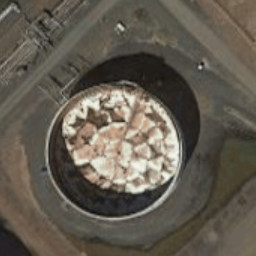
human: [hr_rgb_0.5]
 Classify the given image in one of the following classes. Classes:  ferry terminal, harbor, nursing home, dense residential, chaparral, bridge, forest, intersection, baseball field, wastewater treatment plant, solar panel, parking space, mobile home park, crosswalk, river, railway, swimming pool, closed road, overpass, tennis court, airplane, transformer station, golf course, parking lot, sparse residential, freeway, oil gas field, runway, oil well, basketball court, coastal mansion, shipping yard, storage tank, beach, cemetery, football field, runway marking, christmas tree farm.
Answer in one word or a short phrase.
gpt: storage tank